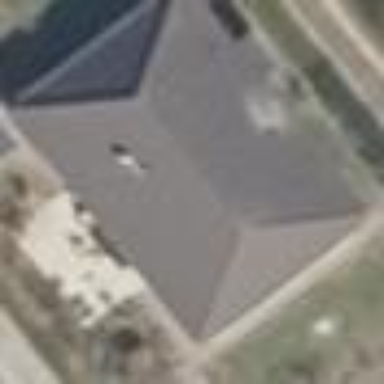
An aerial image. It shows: Detached building with gambrel roof design.